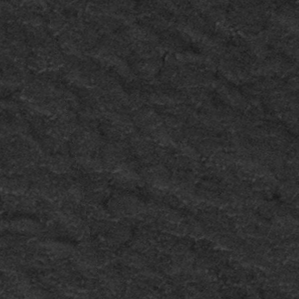
Label: frost